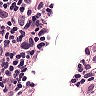
Metastatic tissue present: yes